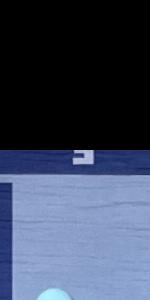
Label: Empty